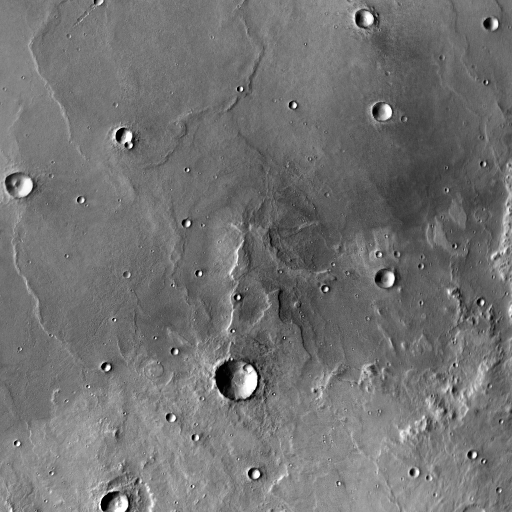
Crater classes present: Background, Other, Buried, Secondary